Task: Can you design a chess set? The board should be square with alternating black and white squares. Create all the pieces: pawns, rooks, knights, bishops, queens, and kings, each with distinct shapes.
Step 3750:
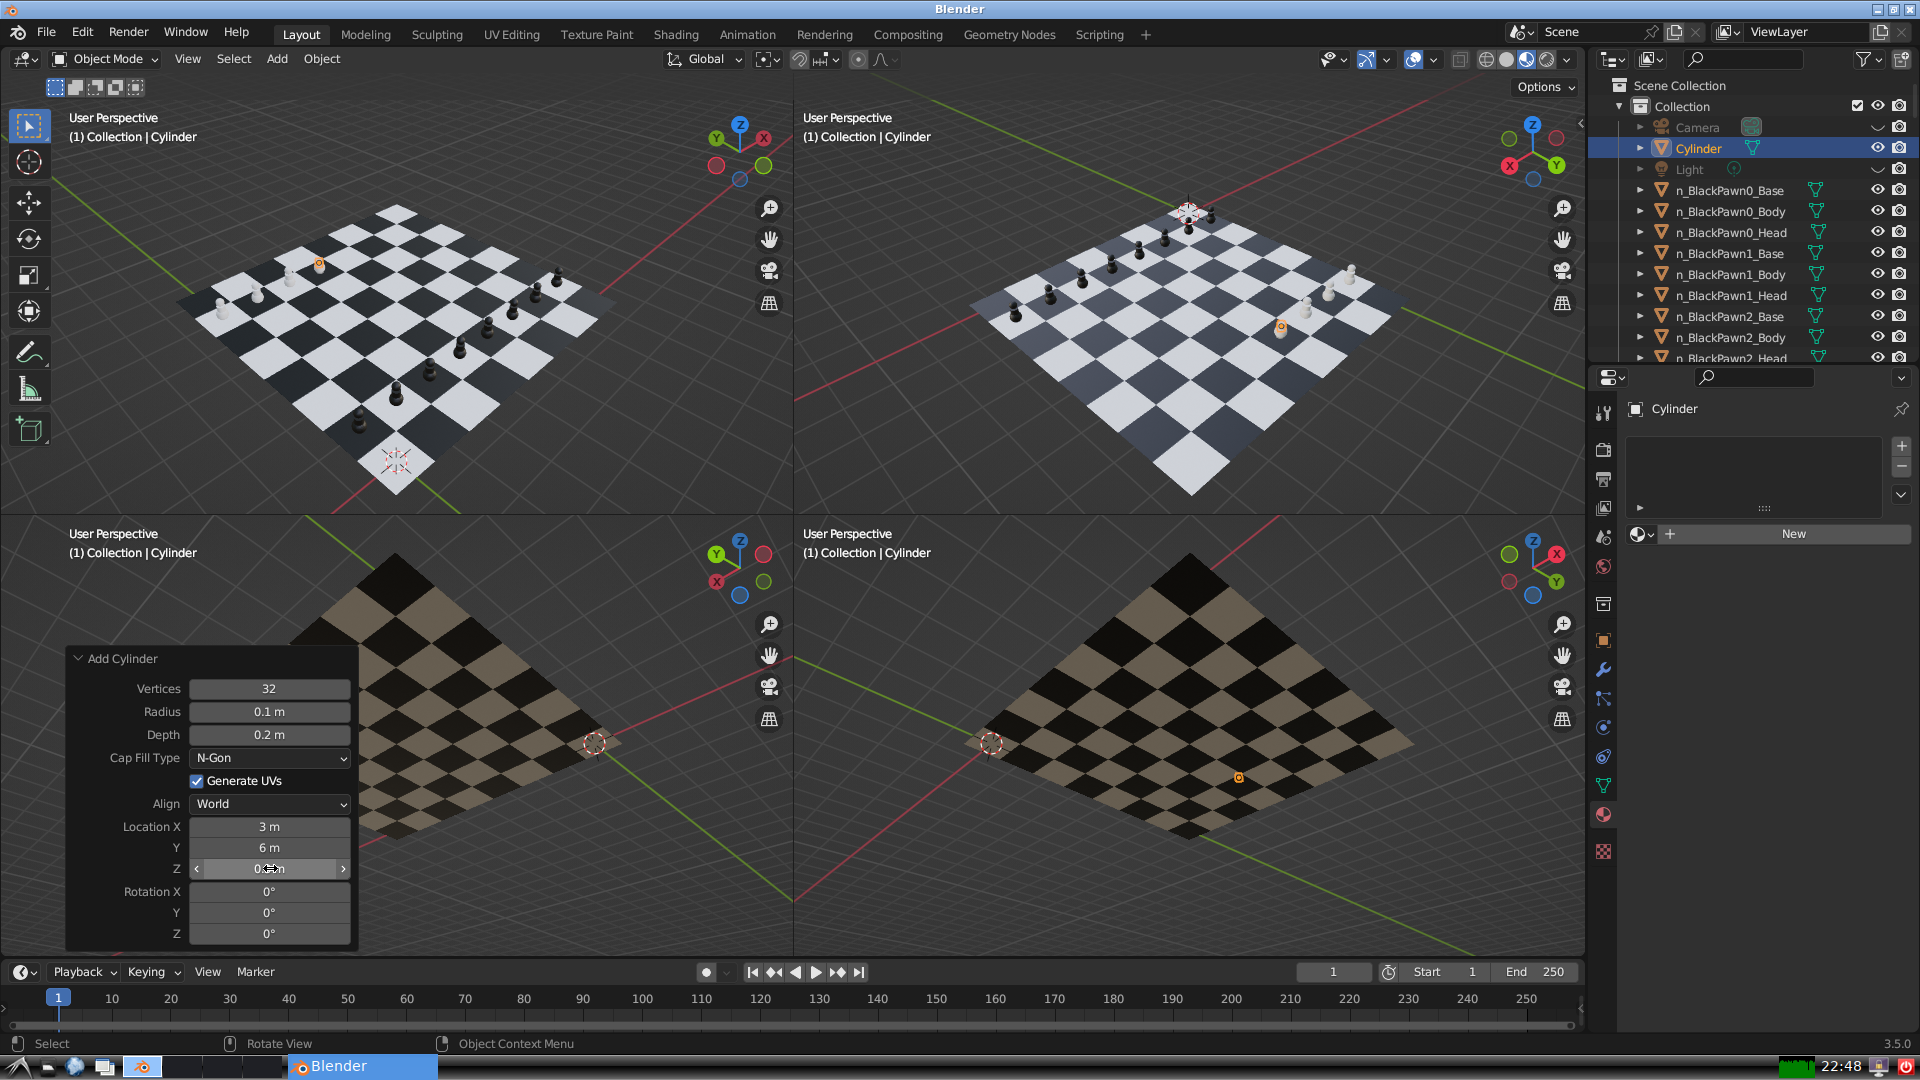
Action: {"mouse_move": [960, 540]}